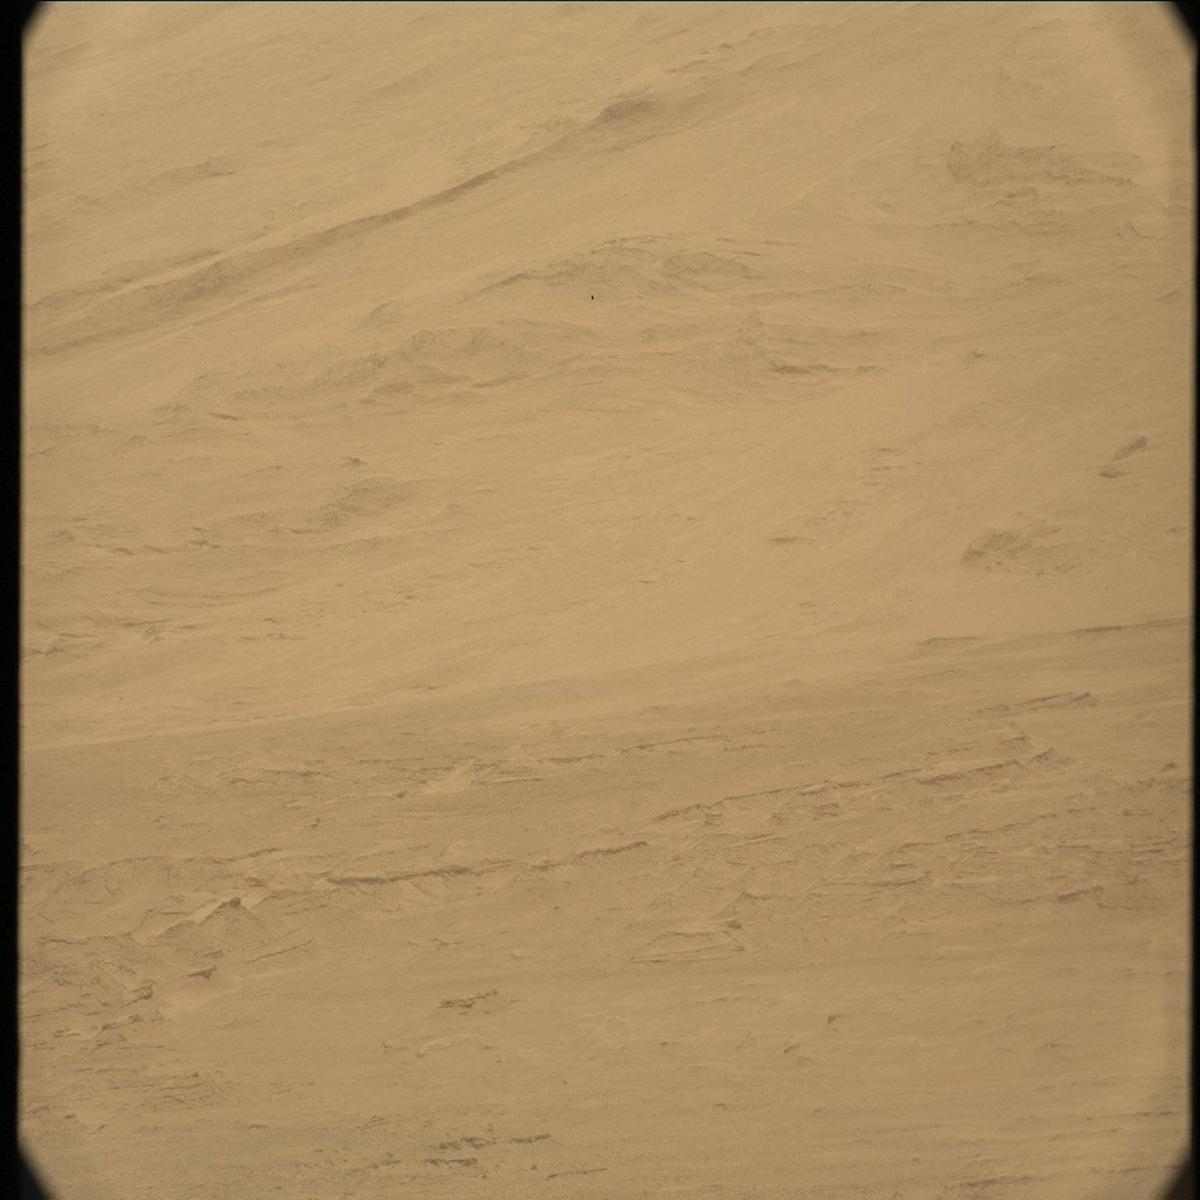
Terrain classes present: Ridge, Sand / Soil